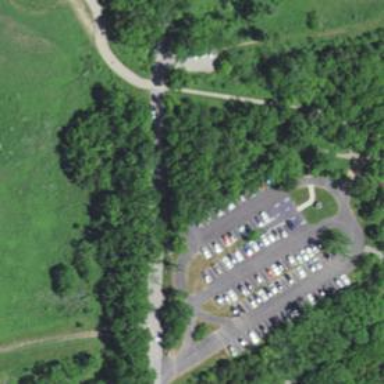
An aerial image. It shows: Parking area.